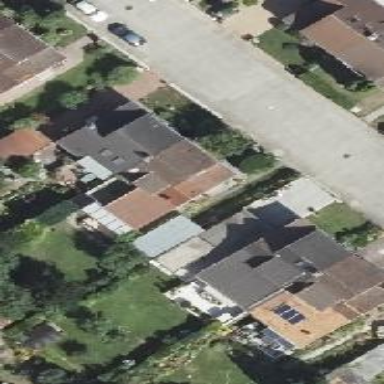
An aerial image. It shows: Semidetached house.